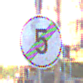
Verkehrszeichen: EndeGeschwindigkeit5
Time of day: SunriseSunset
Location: Outdoor (Urban)
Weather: PartlyCloudy
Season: NotSpecified
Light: Natural